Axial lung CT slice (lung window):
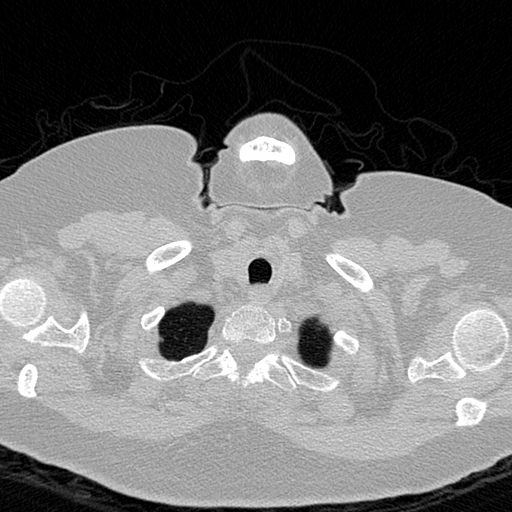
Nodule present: no